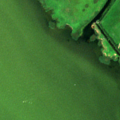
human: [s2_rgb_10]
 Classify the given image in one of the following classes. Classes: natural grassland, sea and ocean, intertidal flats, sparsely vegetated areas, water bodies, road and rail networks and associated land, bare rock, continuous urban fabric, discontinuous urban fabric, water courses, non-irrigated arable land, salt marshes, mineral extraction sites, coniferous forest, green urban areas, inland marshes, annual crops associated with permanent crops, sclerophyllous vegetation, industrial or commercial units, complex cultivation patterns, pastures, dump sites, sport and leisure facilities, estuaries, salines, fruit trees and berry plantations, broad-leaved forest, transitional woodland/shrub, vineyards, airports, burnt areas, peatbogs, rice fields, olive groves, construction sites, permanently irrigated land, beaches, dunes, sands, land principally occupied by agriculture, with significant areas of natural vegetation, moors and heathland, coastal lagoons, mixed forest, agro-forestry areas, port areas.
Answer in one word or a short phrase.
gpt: non-irrigated arable land, inland marshes, coastal lagoons